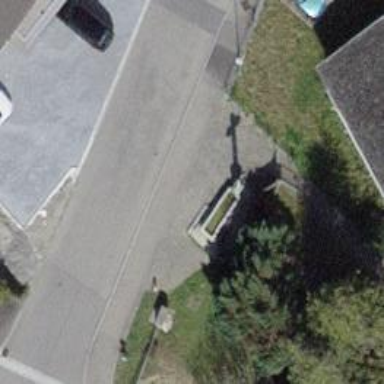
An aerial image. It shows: Fountain.